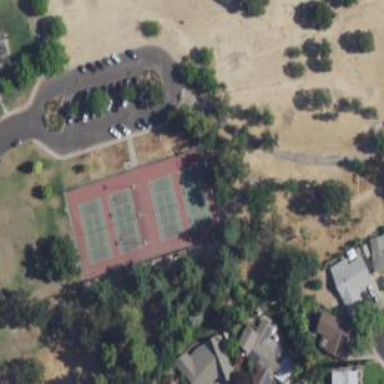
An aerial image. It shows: Tennis court on pitch.